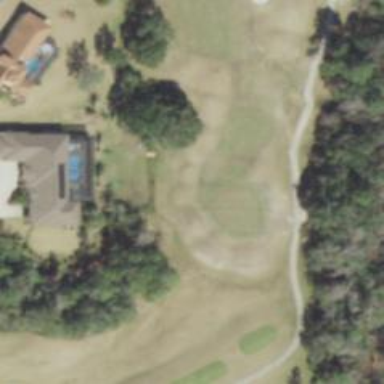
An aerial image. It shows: Golf hole.